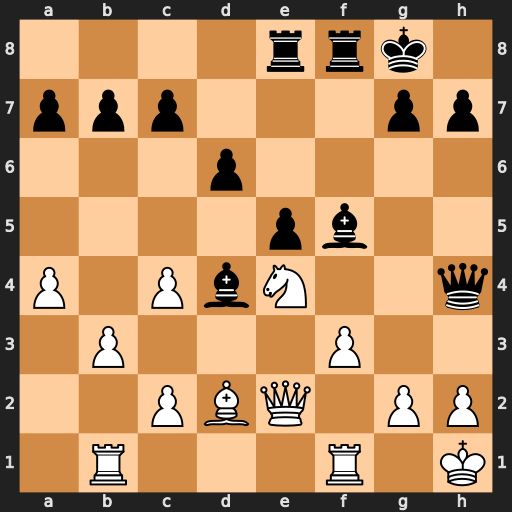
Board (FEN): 4rrk1/ppp3pp/3p4/4pb2/P1PbN2q/1P3P2/2PBQ1PP/1R3R1K
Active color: w
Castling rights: -
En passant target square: -
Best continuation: Bg5 Qh5 g4 Bxg4 fxg4